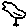
Label: bird